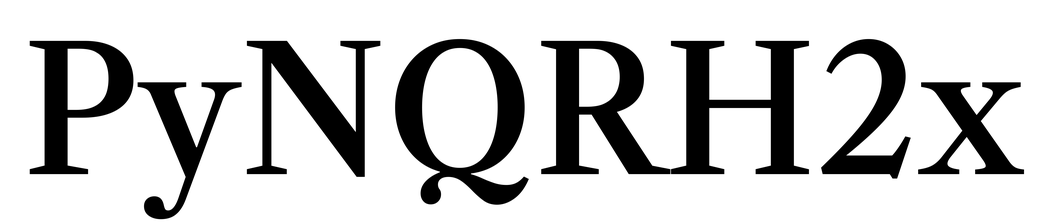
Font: LibreCaslonText_Medium